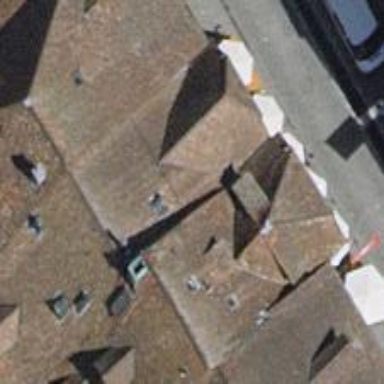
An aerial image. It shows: Restaurant.